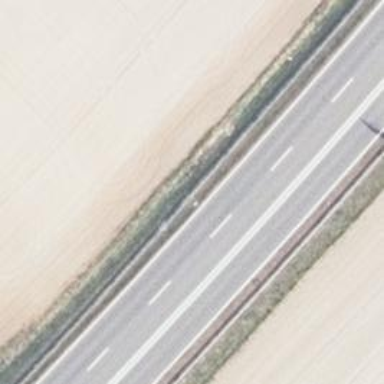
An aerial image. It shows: Asphalt motorway categorized as trunk road.